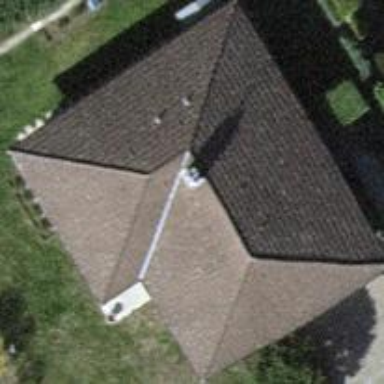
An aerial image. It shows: Detached building with hipped roof shape.